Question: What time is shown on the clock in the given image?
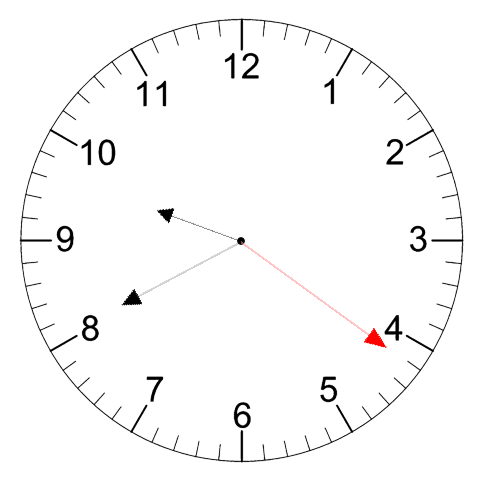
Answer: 09:40:21